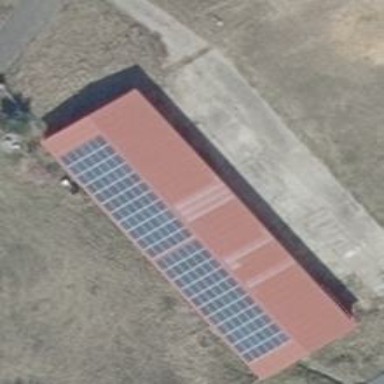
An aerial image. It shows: Small solar photovoltaic panel generator is producing electricity.